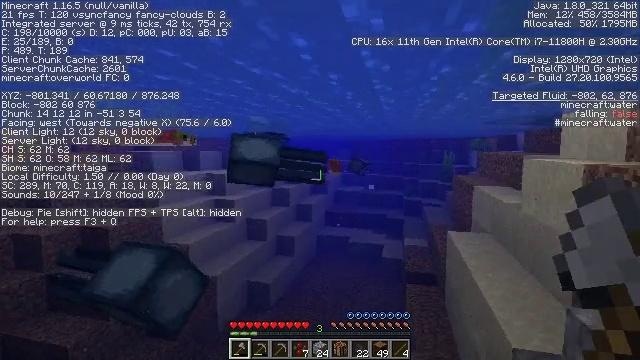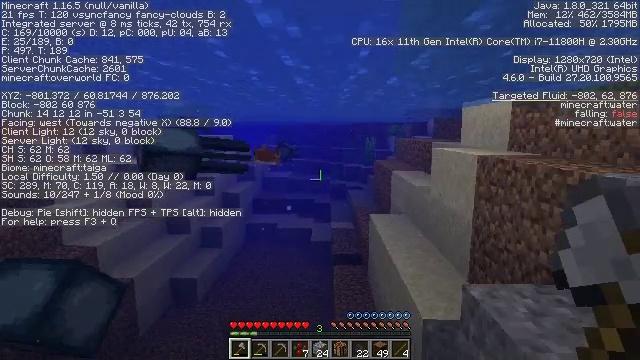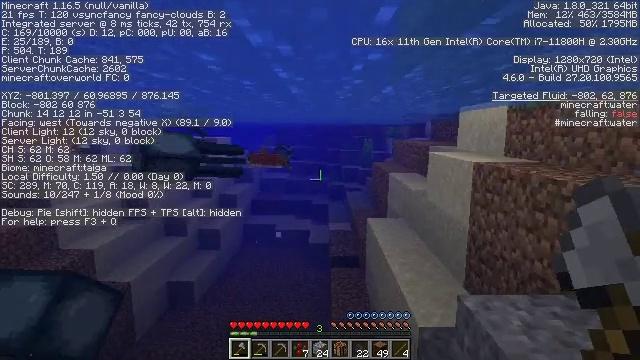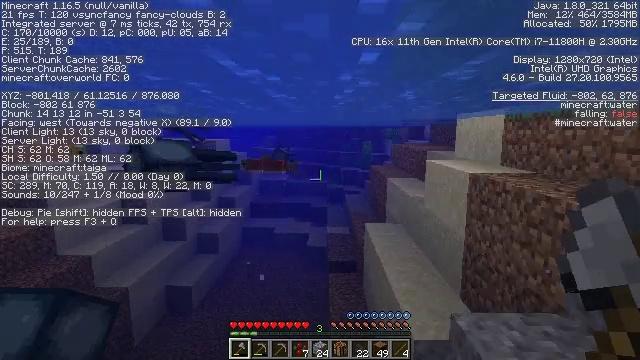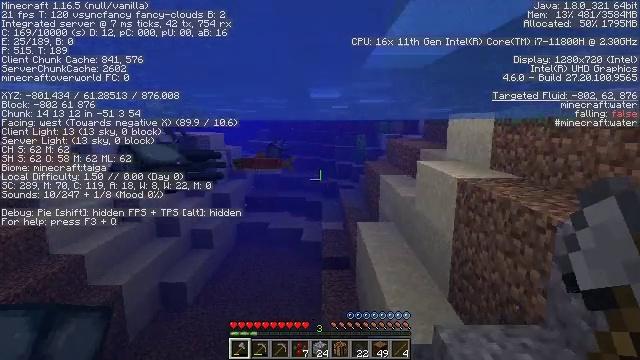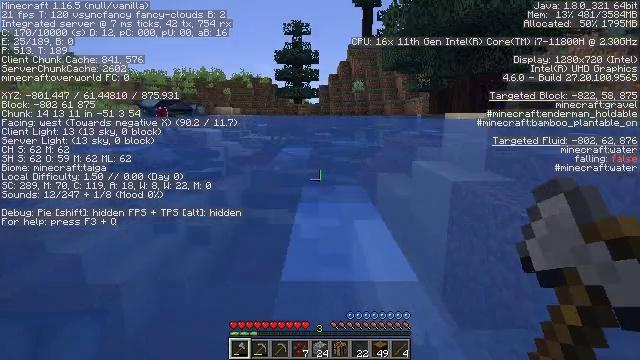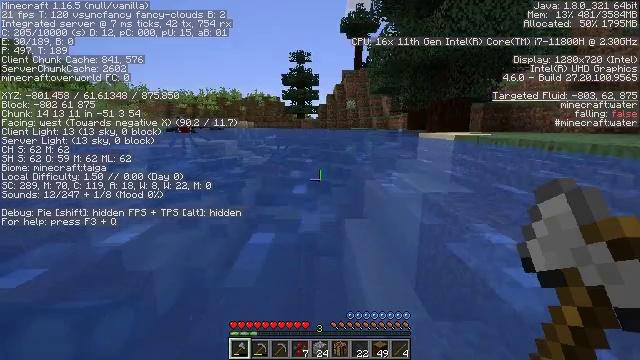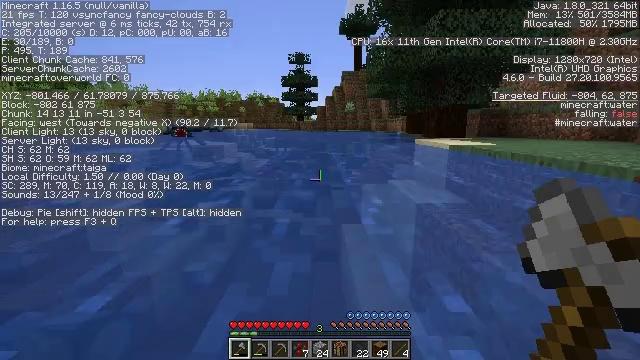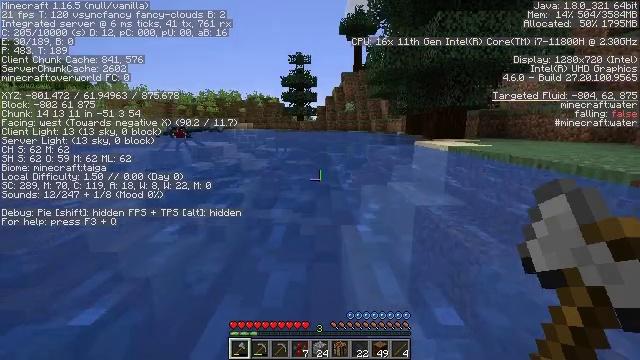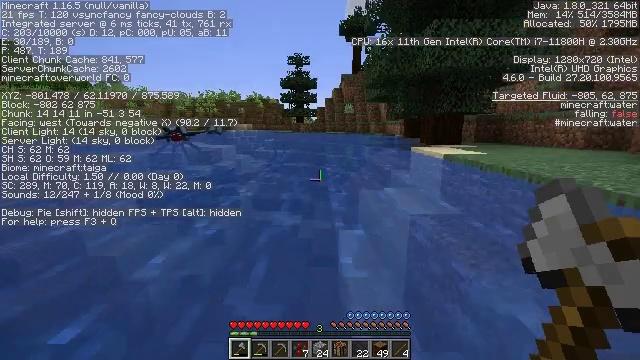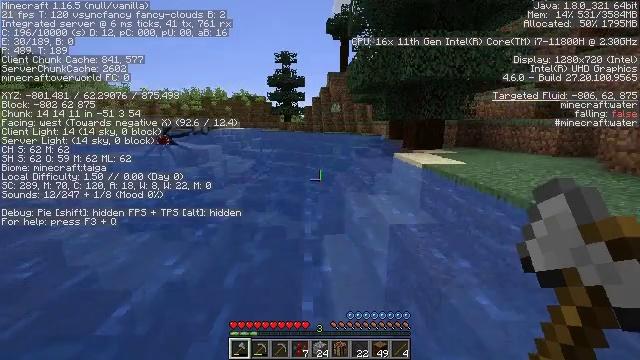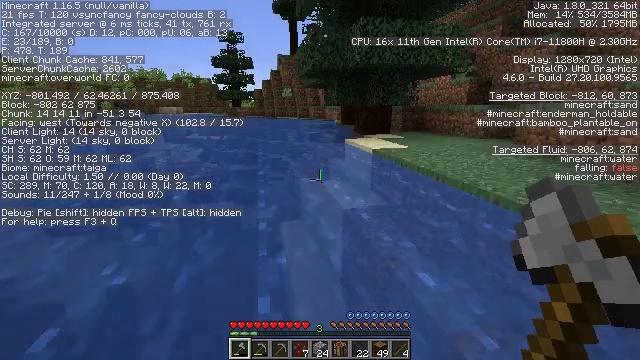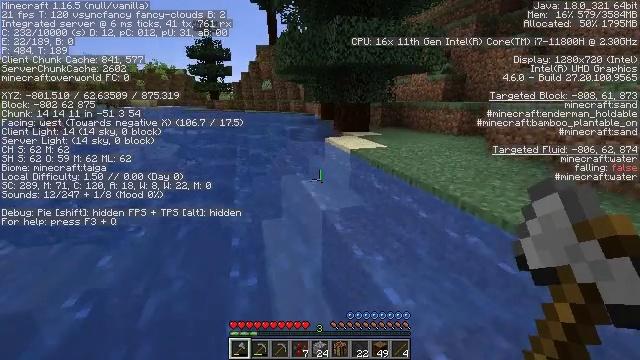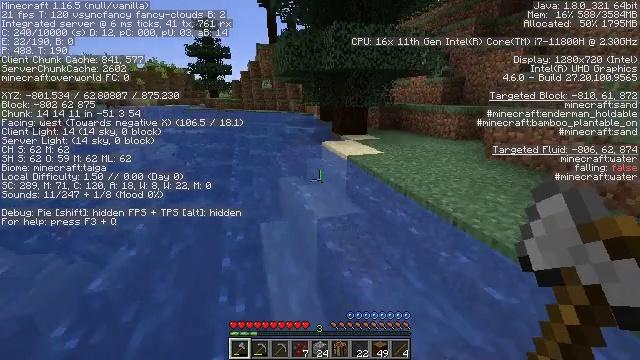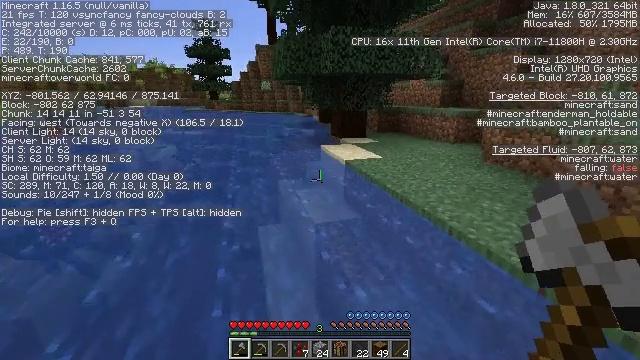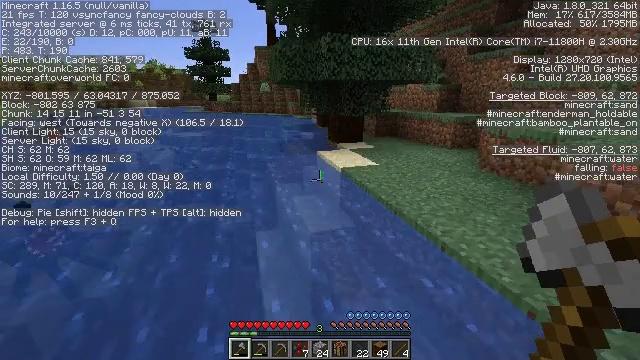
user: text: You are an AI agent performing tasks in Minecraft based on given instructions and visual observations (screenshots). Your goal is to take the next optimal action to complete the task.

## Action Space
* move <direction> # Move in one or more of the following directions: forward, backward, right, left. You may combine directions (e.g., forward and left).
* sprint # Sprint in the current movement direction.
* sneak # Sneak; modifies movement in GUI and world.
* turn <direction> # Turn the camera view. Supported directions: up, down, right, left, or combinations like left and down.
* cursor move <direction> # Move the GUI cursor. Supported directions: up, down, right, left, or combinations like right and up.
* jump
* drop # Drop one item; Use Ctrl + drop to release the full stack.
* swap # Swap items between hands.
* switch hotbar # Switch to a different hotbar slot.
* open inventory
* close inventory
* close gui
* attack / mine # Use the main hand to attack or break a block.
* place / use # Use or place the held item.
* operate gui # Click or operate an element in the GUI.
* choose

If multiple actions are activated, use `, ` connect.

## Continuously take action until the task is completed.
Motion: motion action
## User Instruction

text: Hunt a salmon.
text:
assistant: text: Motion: move right, turn right and down, jump
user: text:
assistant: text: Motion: move right, jump
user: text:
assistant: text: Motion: move right, jump
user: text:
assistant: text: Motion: move right, turn down, jump
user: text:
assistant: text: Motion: move right, turn down, jump
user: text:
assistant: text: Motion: move right, jump
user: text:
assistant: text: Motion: move right, jump
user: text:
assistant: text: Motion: move right, jump
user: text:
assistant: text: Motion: move right, jump
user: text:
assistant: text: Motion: move right, turn right, jump
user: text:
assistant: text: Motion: move forward and move right, turn right and down, jump
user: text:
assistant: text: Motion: move forward and move right, turn right and down, jump
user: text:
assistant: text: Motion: move forward and move right, jump
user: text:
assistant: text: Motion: move forward and move right
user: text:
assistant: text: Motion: move forward and move right
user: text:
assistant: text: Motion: move forward and move right
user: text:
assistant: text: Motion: move forward and move right
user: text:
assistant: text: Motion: move forward and move right
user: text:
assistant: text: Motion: move forward and move right
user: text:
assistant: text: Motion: move forward and move right
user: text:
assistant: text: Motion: move forward and move right, turn right
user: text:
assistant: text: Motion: move forward and move right, turn right
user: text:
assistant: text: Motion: move forward and move right, turn right
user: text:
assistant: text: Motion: move forward and move right
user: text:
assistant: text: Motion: move forward and move right, turn left and up
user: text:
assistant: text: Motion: move forward and move right, turn left and up
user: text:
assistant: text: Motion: move forward and move right, turn left and down
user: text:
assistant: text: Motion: move forward and move right, turn left and down
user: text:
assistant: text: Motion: move forward and move right, jump
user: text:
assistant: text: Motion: move forward and move right, jump